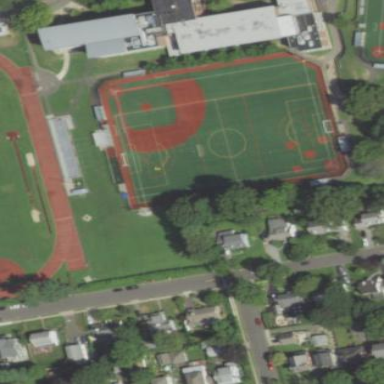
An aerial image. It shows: Astroturf pitch for leisure land activities.